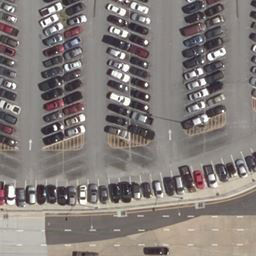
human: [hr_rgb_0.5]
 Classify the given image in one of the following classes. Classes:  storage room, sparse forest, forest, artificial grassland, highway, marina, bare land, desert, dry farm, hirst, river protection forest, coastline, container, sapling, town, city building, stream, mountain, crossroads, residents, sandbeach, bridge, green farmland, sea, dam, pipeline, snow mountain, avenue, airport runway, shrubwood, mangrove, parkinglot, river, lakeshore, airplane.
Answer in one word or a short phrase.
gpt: parkinglot